Question: i need to do a query that is order by foreign key
the tables:

this is my code:
'''
@Transactional
public List<Producto> busquedaPaginada(int currPosition, int pageSize, String sSearch, int iSortCol_0, String sSortDir_0){
try {
sessionFactory.getCurrentSession().beginTransaction();
String columna = buscarColumna(iSortCol_0);
@SuppressWarnings("unchecked")
List<Producto> lista = sessionFactory.getCurrentSession().createQuery("From Producto P Where P.descripcion like '"+sSearch+"%' order by P."+columna+" "+sSortDir_0)
.setMaxResults(pageSize).setFirstResult(currPosition).list();
sessionFactory.getCurrentSession().getTransaction().commit();
return lista;
} catch (Exception e) {
// TODO: handle exception
e.printStackTrace();
return null;
}finally{
sessionFactory.getCurrentSession().close();
}
}
private String buscarColumna(int iSortCol_0){
String columna="";
try {
if(iSortCol_0==0)
columna="idproducto";
else if (iSortCol_0==1)
columna="anio";
else if (iSortCol_0==2)
columna="clave";
else if (iSortCol_0==3)
columna="pventa";
else if (iSortCol_0==4)
columna="iddepto.depto";
else
return "idproducto";
} catch (Exception e) {
// TODO: handle exception
e.printStackTrace();
}
return columna;
}
'''
i try with this query's:
1. Producto P Where P.descripcion like '%' order by P.iddepto.depto asc
2. Producto P Where P.descripcion like '%' order by P.iddepto asc
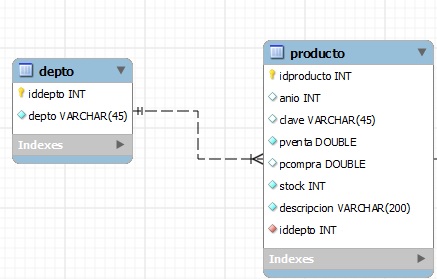
Answer: You need to 'JOIN' the tables and then you can 'ORDER BY' any column. Alias the tables as 'p' and 'd'.
'''
SELECT d.iddepto, d.ideptto, p.iproducto, p.name, p.descripcion
FROM depto d
JOIN producto p ON d.iddepto = p.iddepto
WHERE p.descripcion like '%'
ORDER BY p.iddepto ASC
'''
: Please note that you have a SQL injection vulnerability in your code. You should sanitize your input for 'sSearch', 'columna', and 'sSortDir_0'.